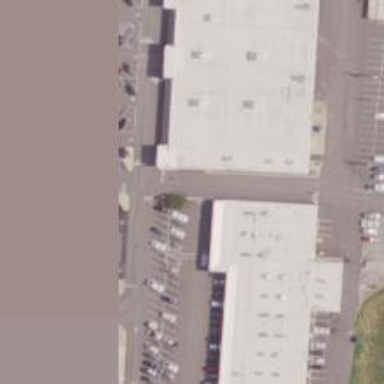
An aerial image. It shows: Retail building.